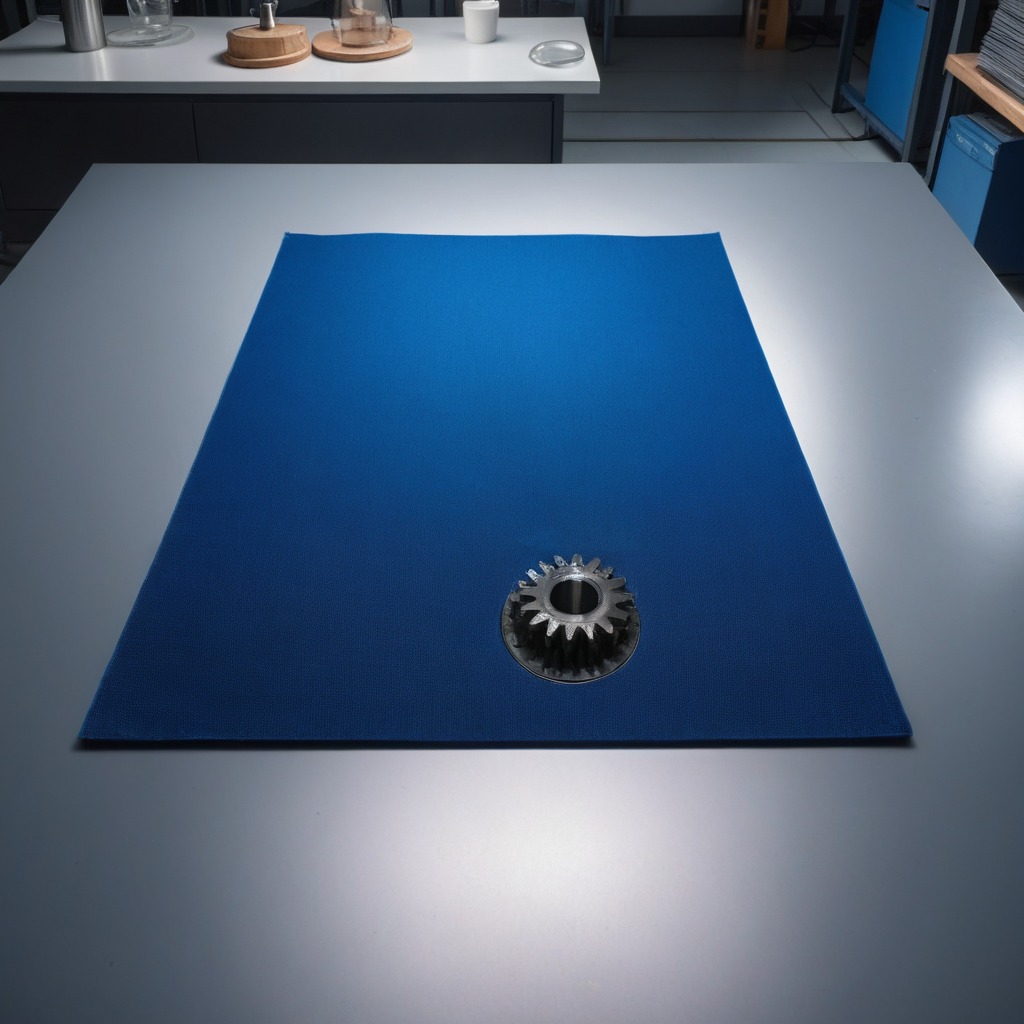
A steel gear with teeth is lying on the clean granite tabletop beneath the blue rubber mat inside a workshop under bright overhead lighting crisp shadows high clarity worn but beneath the mat